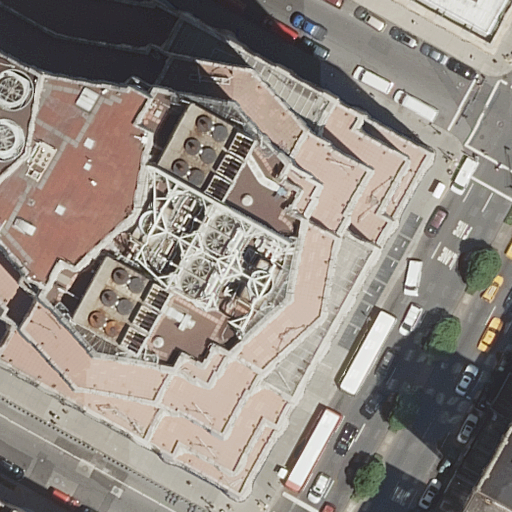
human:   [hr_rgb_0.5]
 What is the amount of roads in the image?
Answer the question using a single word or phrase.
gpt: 4

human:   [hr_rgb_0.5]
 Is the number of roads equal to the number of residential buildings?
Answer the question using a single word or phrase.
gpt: no

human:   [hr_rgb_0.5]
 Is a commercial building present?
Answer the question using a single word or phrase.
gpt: no

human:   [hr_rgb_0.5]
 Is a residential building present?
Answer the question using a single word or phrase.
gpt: yes

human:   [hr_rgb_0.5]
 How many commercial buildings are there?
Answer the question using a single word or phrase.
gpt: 0

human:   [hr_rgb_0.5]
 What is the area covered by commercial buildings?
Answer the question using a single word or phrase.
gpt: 0m2

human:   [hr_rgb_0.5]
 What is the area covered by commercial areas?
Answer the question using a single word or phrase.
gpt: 0m2

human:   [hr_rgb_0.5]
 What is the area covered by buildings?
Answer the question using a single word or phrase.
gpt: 6450m2

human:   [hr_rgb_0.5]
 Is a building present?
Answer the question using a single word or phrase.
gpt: yes

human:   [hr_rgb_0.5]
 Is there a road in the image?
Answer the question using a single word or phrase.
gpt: yes

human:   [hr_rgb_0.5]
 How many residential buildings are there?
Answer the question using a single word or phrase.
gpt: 6

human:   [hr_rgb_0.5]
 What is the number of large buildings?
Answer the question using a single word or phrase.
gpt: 3

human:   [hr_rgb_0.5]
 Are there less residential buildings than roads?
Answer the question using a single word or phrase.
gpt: no

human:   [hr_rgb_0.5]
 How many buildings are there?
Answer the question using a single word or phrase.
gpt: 6

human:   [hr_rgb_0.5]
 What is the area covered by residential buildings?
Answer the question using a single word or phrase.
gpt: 6450m2

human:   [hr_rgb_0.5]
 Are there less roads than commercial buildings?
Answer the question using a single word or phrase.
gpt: no

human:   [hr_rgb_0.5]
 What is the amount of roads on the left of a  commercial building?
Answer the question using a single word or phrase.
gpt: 0

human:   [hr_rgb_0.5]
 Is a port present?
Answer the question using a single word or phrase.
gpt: no

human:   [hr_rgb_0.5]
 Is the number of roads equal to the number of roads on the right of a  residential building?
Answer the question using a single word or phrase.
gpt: yes

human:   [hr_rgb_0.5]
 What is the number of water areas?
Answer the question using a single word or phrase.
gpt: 0

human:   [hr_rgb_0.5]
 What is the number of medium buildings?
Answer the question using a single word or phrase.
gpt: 1

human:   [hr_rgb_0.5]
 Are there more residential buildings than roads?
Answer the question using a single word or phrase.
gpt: yes

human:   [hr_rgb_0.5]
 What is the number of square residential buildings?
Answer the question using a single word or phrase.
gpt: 0

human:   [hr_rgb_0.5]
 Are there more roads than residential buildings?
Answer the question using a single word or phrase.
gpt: no

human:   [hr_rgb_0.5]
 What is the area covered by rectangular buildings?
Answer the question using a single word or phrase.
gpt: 0m2

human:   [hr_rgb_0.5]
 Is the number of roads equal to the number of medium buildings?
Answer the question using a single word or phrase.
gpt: no

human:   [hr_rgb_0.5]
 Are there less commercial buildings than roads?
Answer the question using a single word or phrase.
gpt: yes

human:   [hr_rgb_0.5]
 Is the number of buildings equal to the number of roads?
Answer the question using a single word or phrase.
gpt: no

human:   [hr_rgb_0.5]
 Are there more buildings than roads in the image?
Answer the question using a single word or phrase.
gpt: yes

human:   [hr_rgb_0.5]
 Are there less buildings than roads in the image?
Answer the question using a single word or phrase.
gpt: no

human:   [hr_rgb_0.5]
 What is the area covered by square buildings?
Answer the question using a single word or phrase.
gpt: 0m2

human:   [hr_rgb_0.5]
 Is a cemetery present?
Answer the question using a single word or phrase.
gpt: no

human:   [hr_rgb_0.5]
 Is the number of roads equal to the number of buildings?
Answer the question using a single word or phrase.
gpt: no

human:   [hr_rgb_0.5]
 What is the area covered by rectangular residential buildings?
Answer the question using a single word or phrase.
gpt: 0m2

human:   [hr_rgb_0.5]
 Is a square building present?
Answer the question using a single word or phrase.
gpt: no

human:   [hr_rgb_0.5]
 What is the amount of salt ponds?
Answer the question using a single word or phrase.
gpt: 0

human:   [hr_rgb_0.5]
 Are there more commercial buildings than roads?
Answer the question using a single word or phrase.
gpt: no

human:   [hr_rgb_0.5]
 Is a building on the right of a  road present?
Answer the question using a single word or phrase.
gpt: yes

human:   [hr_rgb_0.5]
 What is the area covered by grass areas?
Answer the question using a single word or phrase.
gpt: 0m2

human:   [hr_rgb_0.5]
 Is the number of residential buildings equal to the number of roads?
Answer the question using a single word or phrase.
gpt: no

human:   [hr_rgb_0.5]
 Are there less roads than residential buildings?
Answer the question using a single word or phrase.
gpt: yes

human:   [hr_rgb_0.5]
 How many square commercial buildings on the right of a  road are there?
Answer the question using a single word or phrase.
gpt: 0

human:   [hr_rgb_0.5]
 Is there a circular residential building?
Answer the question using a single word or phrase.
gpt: no

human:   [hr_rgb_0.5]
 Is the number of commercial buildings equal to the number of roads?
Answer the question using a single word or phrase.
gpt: no

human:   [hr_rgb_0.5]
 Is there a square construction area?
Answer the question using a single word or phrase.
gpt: no

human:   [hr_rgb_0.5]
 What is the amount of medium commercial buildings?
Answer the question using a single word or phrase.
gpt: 0

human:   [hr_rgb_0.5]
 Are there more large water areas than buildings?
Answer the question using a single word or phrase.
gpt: no

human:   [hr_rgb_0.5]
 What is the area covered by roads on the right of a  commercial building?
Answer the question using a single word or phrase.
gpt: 0m2

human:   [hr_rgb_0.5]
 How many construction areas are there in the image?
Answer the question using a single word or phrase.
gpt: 0

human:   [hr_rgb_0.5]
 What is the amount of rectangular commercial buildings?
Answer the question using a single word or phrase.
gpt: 0

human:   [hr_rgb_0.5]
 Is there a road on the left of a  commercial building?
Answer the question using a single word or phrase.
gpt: no

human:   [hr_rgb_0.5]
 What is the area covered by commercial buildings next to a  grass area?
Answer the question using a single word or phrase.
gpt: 0m2

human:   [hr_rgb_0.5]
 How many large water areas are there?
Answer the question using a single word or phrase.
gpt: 0

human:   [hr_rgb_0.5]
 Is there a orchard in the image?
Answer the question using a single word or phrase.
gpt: no

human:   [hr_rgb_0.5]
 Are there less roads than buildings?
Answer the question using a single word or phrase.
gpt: yes

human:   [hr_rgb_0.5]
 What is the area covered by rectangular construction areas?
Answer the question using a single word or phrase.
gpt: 0m2

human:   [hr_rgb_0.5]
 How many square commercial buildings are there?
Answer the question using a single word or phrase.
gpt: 0

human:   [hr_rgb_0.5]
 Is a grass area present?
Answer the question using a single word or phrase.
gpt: no

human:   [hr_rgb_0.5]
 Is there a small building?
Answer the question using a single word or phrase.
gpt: yes

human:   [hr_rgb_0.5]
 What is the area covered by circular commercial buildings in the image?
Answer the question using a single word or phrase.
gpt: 0m2

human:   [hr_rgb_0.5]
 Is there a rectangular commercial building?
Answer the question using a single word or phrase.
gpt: no

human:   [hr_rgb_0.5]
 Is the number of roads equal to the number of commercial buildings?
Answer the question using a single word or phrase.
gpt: no

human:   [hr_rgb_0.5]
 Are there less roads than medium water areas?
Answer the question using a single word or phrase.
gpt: no

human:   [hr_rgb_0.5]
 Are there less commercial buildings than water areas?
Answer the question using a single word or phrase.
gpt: no